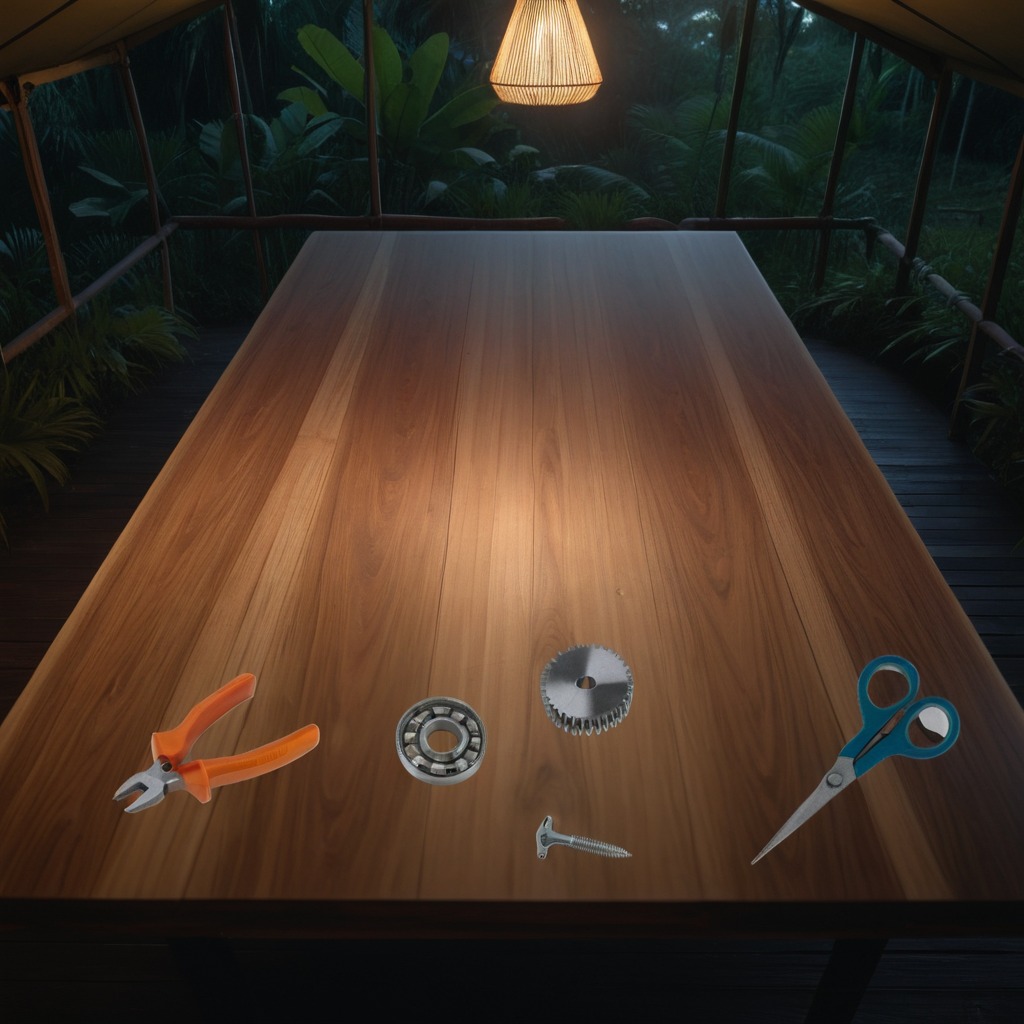
A metal ball bearing, a steel gear with teeth, a metal machine screw, pliers, and scissors are lying on the wooden table.